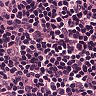
Metastatic tissue present: no